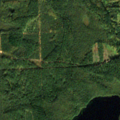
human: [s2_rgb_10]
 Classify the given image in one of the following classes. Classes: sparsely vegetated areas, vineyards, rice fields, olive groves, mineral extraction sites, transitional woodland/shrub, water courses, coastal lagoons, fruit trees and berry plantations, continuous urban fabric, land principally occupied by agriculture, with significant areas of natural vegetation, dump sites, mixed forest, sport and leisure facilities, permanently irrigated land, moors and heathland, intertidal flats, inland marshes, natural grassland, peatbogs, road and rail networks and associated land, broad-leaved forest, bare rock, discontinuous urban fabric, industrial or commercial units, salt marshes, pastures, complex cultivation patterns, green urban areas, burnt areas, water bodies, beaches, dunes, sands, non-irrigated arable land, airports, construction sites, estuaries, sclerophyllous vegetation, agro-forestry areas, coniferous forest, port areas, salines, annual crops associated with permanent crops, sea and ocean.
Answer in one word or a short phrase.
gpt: complex cultivation patterns, coniferous forest, mixed forest, water bodies